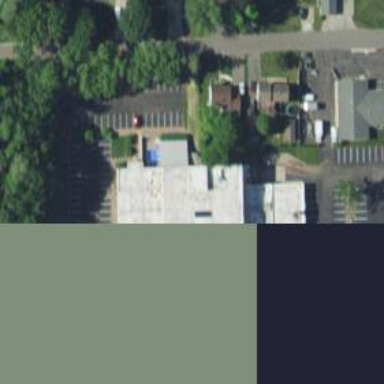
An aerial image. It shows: Building with flat white roof.